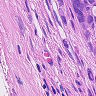
Metastatic tissue present: no